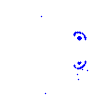
Particle: kaon